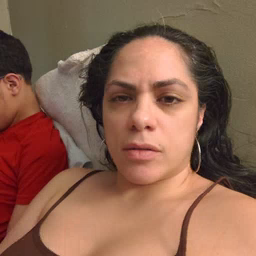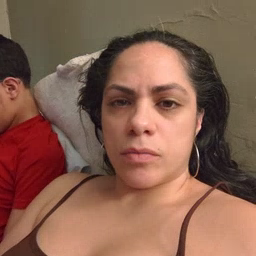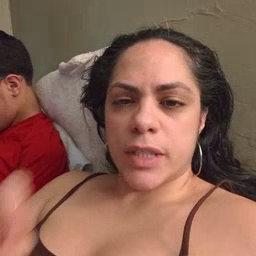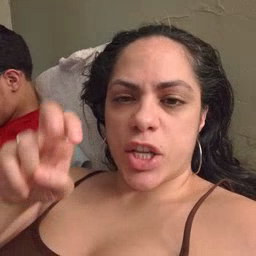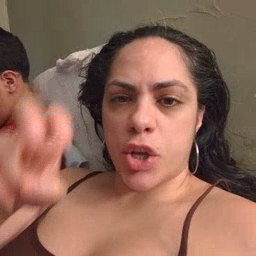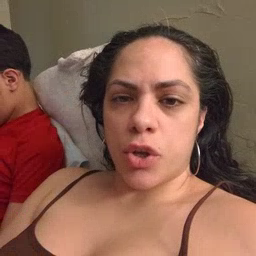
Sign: stairs